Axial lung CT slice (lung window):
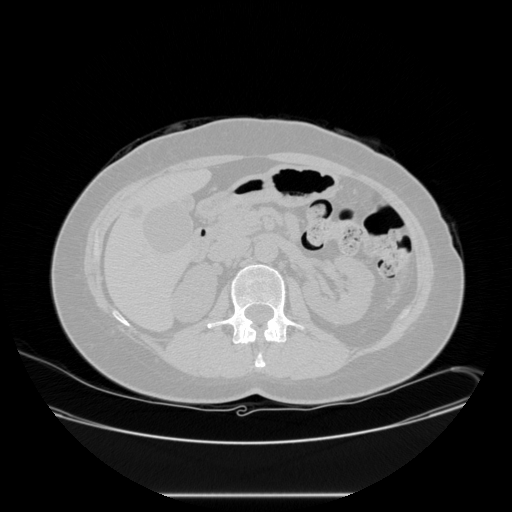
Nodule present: no